Question: When one of the 'QTableView''s 'QModelIndex' is clicked I want to select an entire row of the same-row-indexes.
To accomplish this I connect 'QTableView''s 'clicked' signal to a custom 'viewClicked()' method which receives the clicked QModelIndex automatically:
'''
self.tableview=QTableView()
self.tableview.clicked.connect(self.viewClicked)
'''
Inside of 'viewClicked(self, clickedIndex)' I query 'clickedIndex''s row number, its model and the total number of columns):
'''
row=clickedIndex.row()
model=clickedIndex.model()
columnsTotal=model.columnCount(None)
'''
Finally to select an every index in a row:
'''
for i in range(columnsTotal): self.tableview.selectRow(row)
'''
The problem is it is noticeably slow for Qt to process such an action.
I wonder if there is a faster way to select an entire row of indexes when one of the tableview items is clicked:

'''
from PyQt4.QtCore import *
from PyQt4.QtGui import *
import sys
class Model(QAbstractTableModel):
def __init__(self, parent=None, *args):
QAbstractTableModel.__init__(self, parent, *args)
self.items = ['Row0_Column0','Row0_Column1','Row0_Column2']
def flags(self, index):
return Qt.ItemIsEnabled | Qt.ItemIsSelectable
def rowCount(self, parent):
return 1
def columnCount(self, parent):
return len(self.items)
def data(self, index, role):
if not index.isValid(): return QVariant()
elif role != Qt.DisplayRole:
return QVariant()
column=index.column()
if column<len(self.items):
return QVariant(self.items[column])
else:
return QVariant()
class MyWindow(QWidget):
def __init__(self, *args):
QWidget.__init__(self, *args)
tablemodel=Model(self)
self.tableview=QTableView()
self.tableview.setModel(tablemodel)
self.tableview.clicked.connect(self.viewClicked)
layout = QHBoxLayout(self)
layout.addWidget(self.tableview)
self.setLayout(layout)
def viewClicked(self, clickedIndex):
row=clickedIndex.row()
model=clickedIndex.model()
columnsTotal=model.columnCount(None)
for i in range(columnsTotal):
self.tableview.selectRow(row)
if __name__ == "__main__":
app = QApplication(sys.argv)
w = MyWindow()
w.show()
sys.exit(app.exec_())
'''
# EDITED LATER: REVISED WORKING CODE Thanks to Nejat! :
'''
from PyQt4.QtCore import *
from PyQt4.QtGui import *
import sys
class Model(QAbstractTableModel):
def __init__(self, parent=None, *args):
QAbstractTableModel.__init__(self, parent, *args)
self.items = ['Row0_Column0','Row0_Column1','Row0_Column2']
def flags(self, index):
return Qt.ItemIsEnabled | Qt.ItemIsSelectable
def rowCount(self, parent):
return 1
def columnCount(self, parent):
return len(self.items)
def data(self, index, role):
if not index.isValid(): return QVariant()
elif role != Qt.DisplayRole:
return QVariant()
column=index.column()
if column<len(self.items):
return QVariant(self.items[column])
else:
return QVariant()
class MyWindow(QWidget):
def __init__(self, *args):
QWidget.__init__(self, *args)
tablemodel=Model(self)
self.tableview=QTableView()
self.tableview.setModel(tablemodel)
self.tableview.clicked.connect(self.viewClicked)
self.tableview.setSelectionBehavior(QTableView.SelectRows)
layout = QHBoxLayout(self)
layout.addWidget(self.tableview)
self.setLayout(layout)
def viewClicked(self, clickedIndex):
row=clickedIndex.row()
model=clickedIndex.model()
if __name__ == "__main__":
app = QApplication(sys.argv)
w = MyWindow()
w.show()
sys.exit(app.exec_())
'''
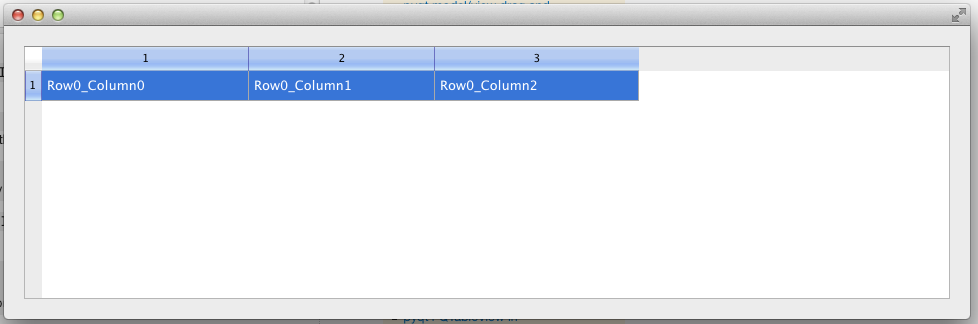
Answer: You can use 'setSelectionBehavior' function of 'QTableView' to set the selection behavior to 'QTableView.SelectRows' :
'''
self.tableview.setSelectionBehavior(QTableView.SelectRows);
'''
Now when you click on an item, the entire row is selected.